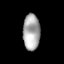
Tissue: skin
Cell type: Endothelial cells
Senescence score: 0.718
Nuclear area (px): 603
Mean DAPI intensity: 167.983